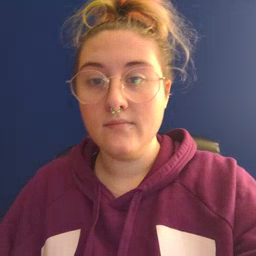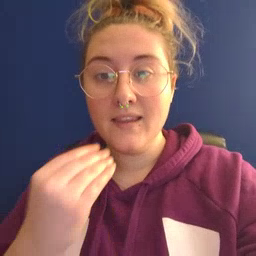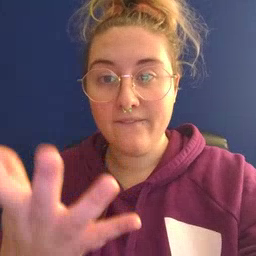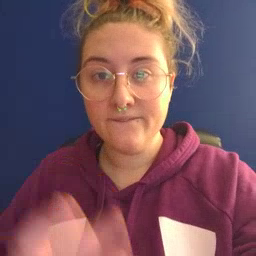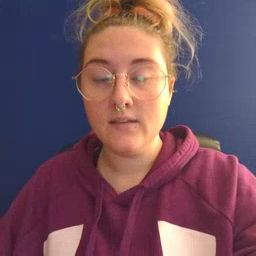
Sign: give